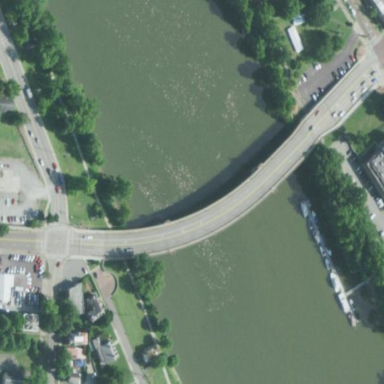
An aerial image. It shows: Bridge with beam structure.